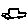
Label: car